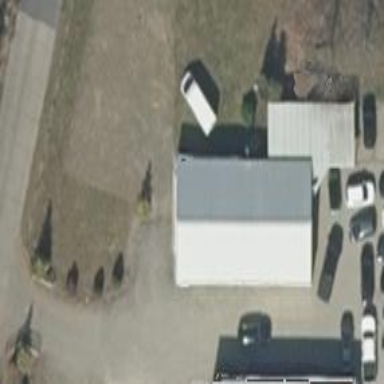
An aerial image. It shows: Car shop building.